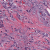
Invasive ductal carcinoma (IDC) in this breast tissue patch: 1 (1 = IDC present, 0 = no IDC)